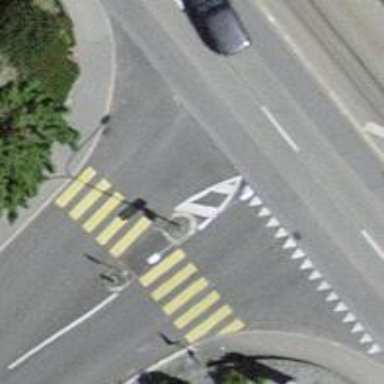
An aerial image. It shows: Uncontrolled zebra crossing with pedestrian island.